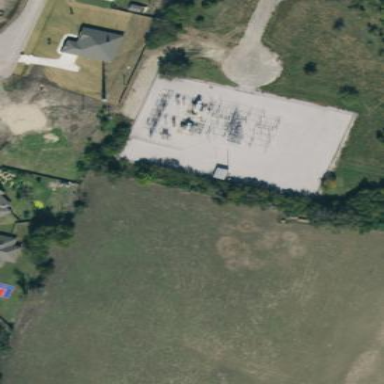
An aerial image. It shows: Outdoor distribution-level power substation enclosed by fence.